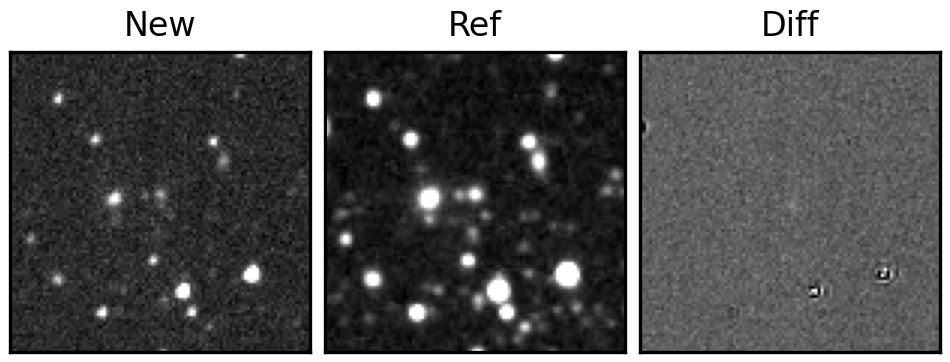
Label: real